五年级 · 立体几何学
下面是一个长方体的其中四个面, 这个长方体的表面积是（）。

5厘米

2厘米

5厘米

2厘米

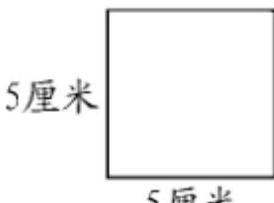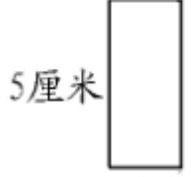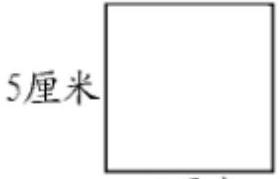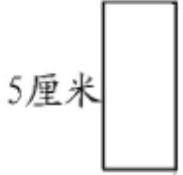
A. 50 平方厘米
B. 20 平方厘米
C. 70 平方厘米
D. 90 平方厘米

答案: D
解析: 解D

【分析】看图可知, 这个长方体的长、宽、高分别是 5 厘米、 2 厘米和 5 厘米。据此, 再根据长方体
表面积公式, 列式求出它的表面积即可。

【详解】 $5 \times 2 \times 4+5 \times 5 \times 2$

$=40+50$

$=90$ (平方厘米)

所以, 这个长方体的表面积是 90 平方厘米。

故答案为: $\mathrm{D}$

【点睛】本题考查了长方体的表面积, 长方体表面积 $=$ 长 $\times$ 宽 $\times 2+$ 长 $\times$ 高 $\times 2+$ 宽 $\times$ 高 $\times 2$ 。